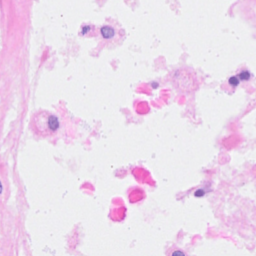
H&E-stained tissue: Breast